Field crop: maize
Growth stage: 2
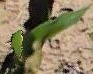
Species: maize